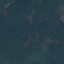
Land use / land cover: Forest